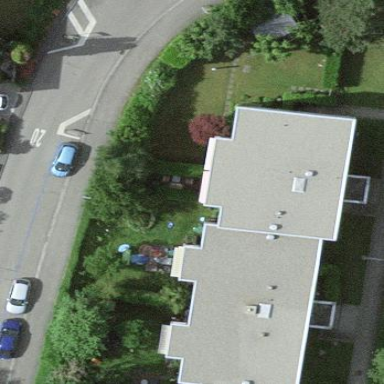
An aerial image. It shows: Building with apartments and flat roof.